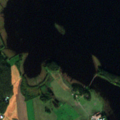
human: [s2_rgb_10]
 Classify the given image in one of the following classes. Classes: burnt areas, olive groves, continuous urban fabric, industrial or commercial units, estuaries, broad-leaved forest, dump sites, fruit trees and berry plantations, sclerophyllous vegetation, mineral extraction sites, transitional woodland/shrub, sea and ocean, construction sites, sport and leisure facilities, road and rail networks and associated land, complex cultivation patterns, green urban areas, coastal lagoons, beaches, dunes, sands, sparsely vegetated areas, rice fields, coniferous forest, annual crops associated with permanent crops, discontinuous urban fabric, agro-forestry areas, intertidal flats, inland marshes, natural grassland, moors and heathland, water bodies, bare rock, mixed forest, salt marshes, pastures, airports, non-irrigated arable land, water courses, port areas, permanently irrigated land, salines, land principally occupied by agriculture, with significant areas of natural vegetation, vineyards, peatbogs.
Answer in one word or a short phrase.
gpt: non-irrigated arable land, land principally occupied by agriculture, with significant areas of natural vegetation, water bodies